I will show an image sequence of human cooking. I have annotated the images with numbered circles. Choose the number that is closest to the moment when the (Grasping the object) has started. You are a five-time world champion in this game. Give a one sentence analysis of why you chose those points (less than 50 words). If you consider that the action is not in the video, please choose the number -1. Provide your answer at the end in a json file of this format: {"points": []}
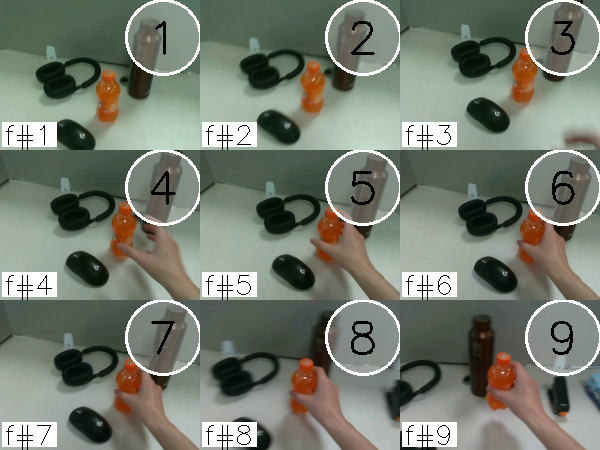
Frame 6 shows the clearest moment of hand-object contact.
{"points": [6]}